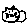
Label: cat